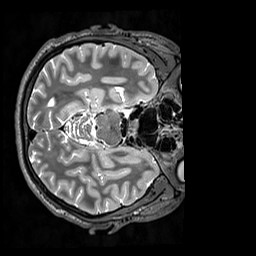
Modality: T2w
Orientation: axial
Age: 29
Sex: male
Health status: healthy
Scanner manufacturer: siemens
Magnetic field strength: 3 T
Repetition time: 3.2 s
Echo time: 0.568 s